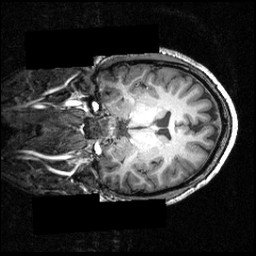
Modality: T1w
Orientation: coronal
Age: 22
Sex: male
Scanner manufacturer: siemens
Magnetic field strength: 3.951 T
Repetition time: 1.5 s
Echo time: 0.00335 s